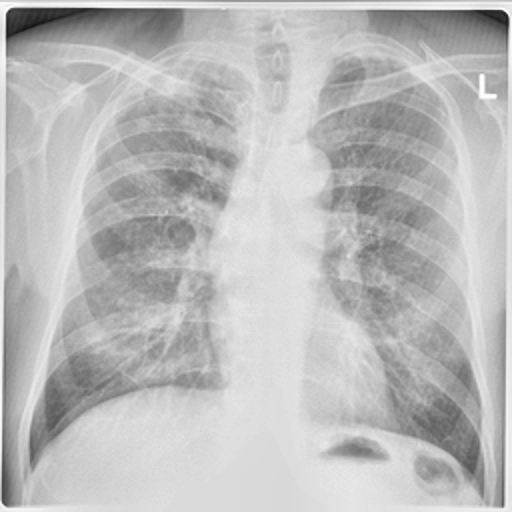
Finding: TUBERCULOSIS